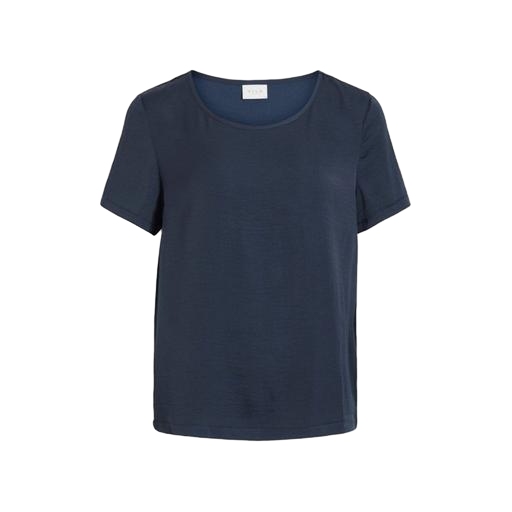
blue tencel tee, blue slack scoop tee, blue nly t-shirt, white background